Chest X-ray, PA view. Patient: 46 years old, sex F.
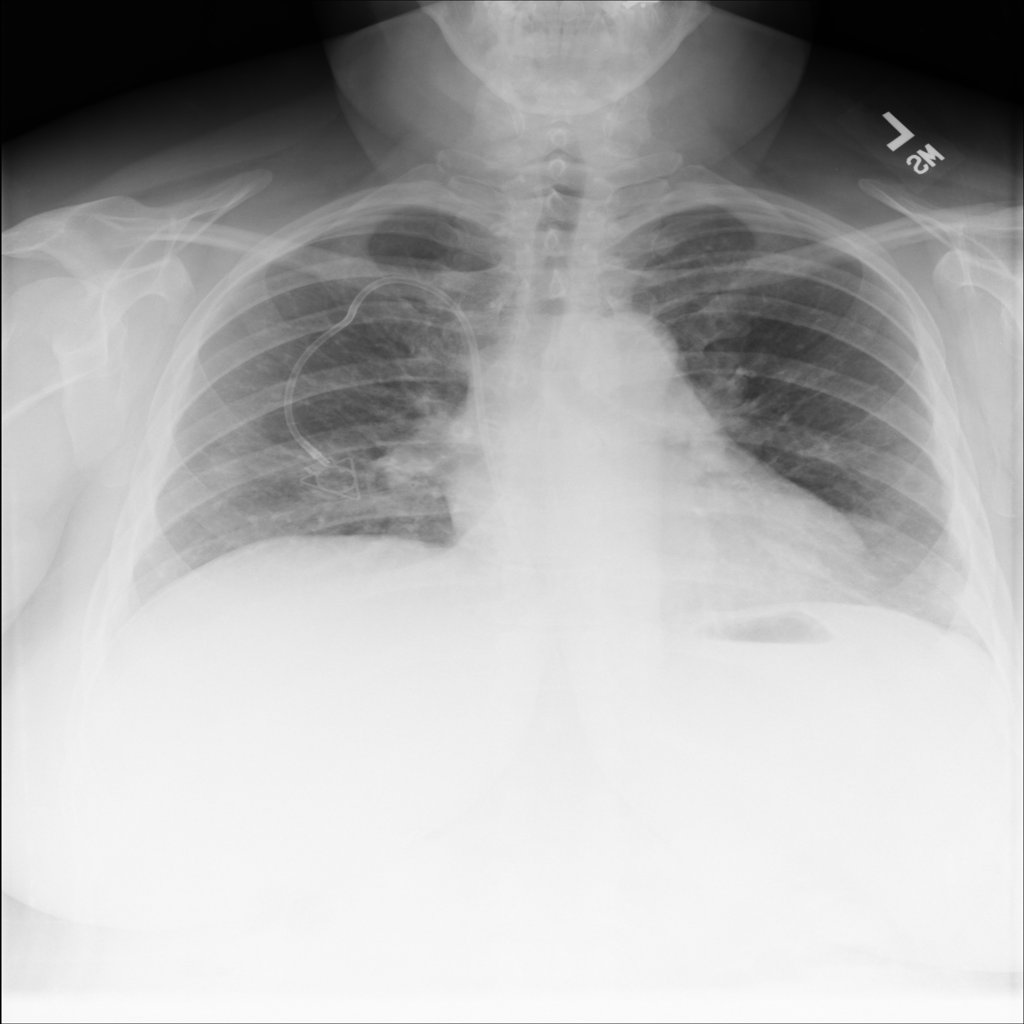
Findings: Nodule